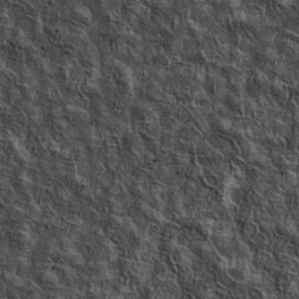
Label: non_frost